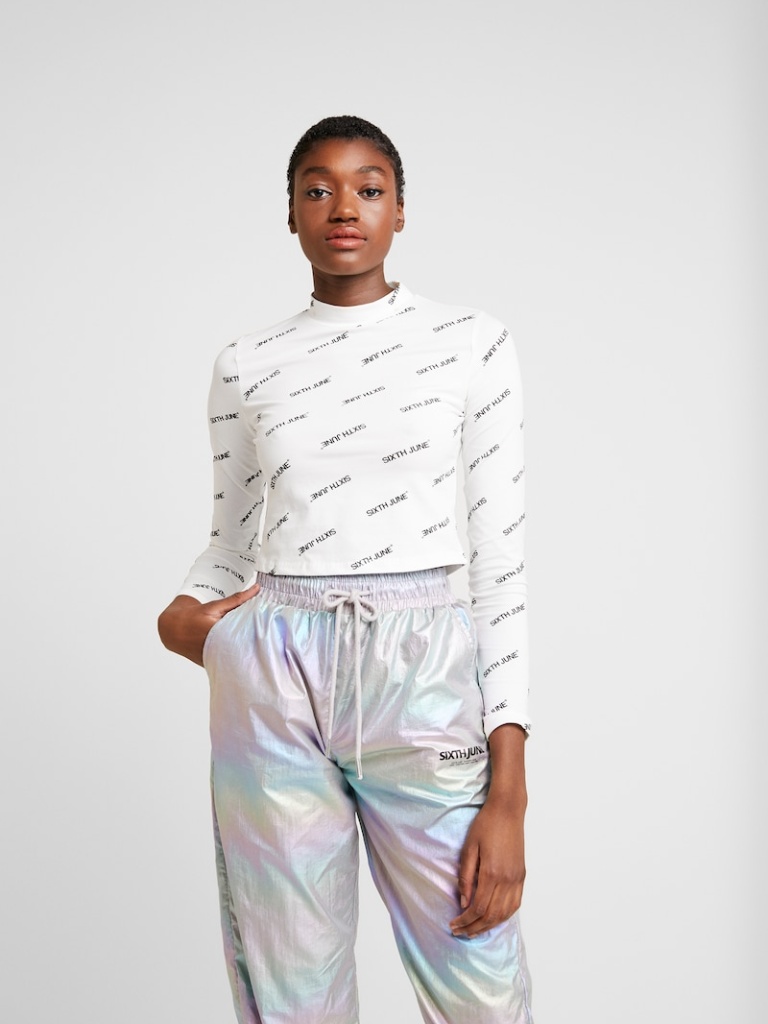
cotton loose a long-sleeved with the sleeves down cropped length Untucked turtleneck turtleneck